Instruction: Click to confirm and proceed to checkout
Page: seats
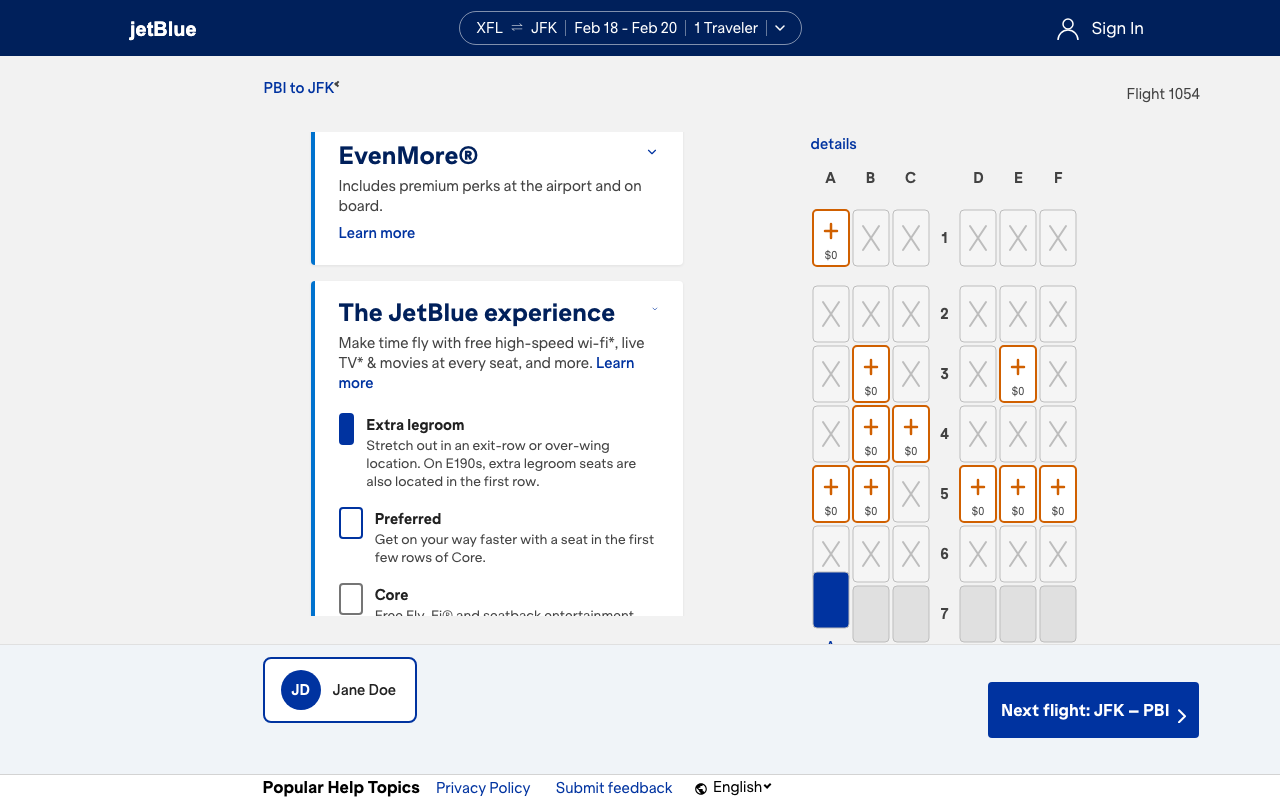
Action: click